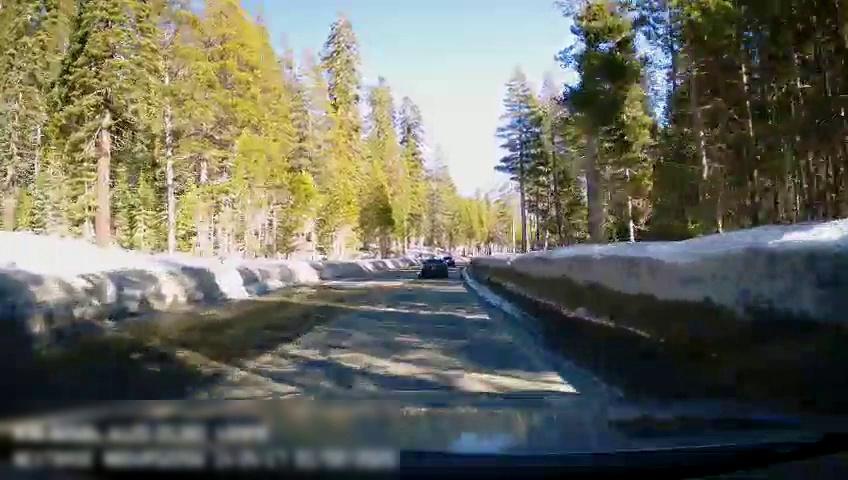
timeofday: Day
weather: Snowy
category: Drivable Space
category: Vehicles | Car
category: Vehicles | Car